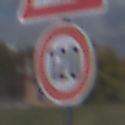
Verkehrszeichen: Geschwindigkeit120
Zusatzzeichen oben: WildwechselLinks
Umgebung: Outdoor, Suburban
Tageszeit: MorningAfternoon
Wetter: PartlyCloudy
Licht: Natural
Jahreszeit: NotSpecified
Kontrast: HighContrast